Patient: sex F, age 46
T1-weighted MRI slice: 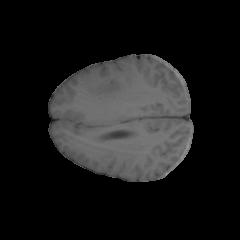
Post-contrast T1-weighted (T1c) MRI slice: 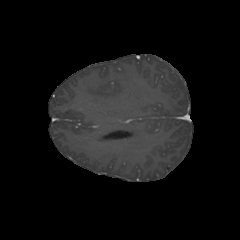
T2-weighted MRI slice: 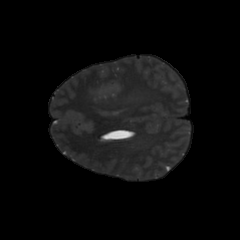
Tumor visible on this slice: yes
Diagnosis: Glioblastoma, IDH-wildtype
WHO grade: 4